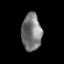
Tissue: prostate
Cell type: T cells
Senescence score: 0.3208
Nuclear area (px): 721
Mean DAPI intensity: 121.33